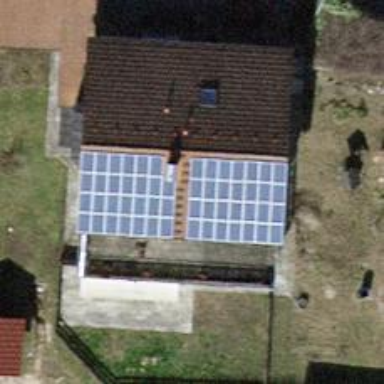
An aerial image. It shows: Solar power generator using photovoltaic panels.